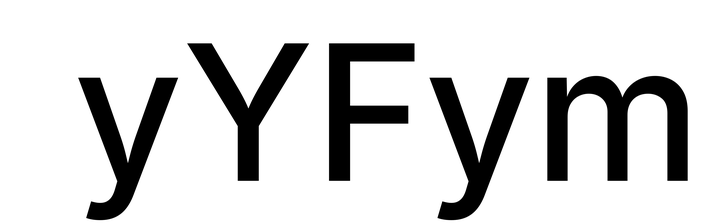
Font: Inter_Medium